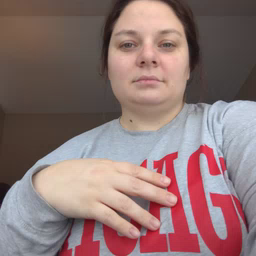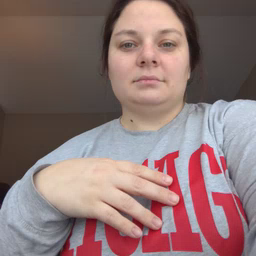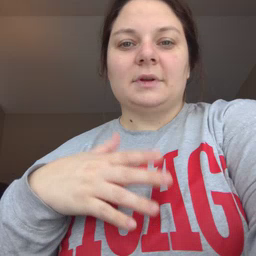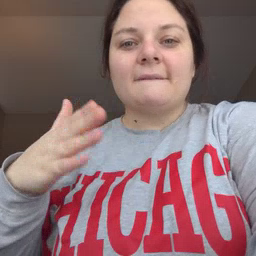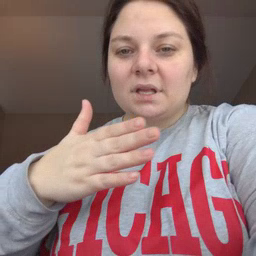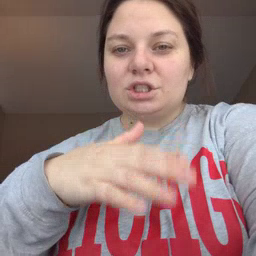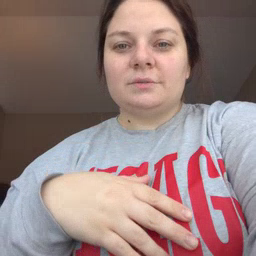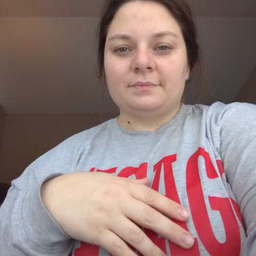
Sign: fish